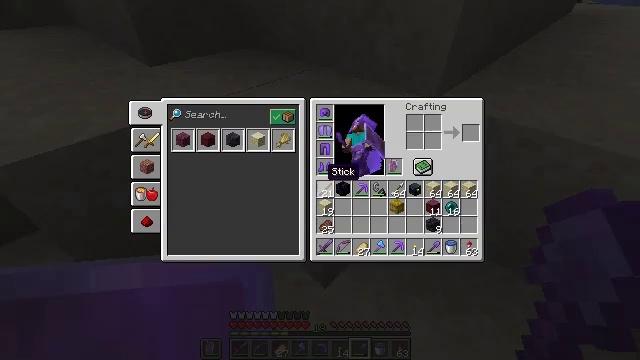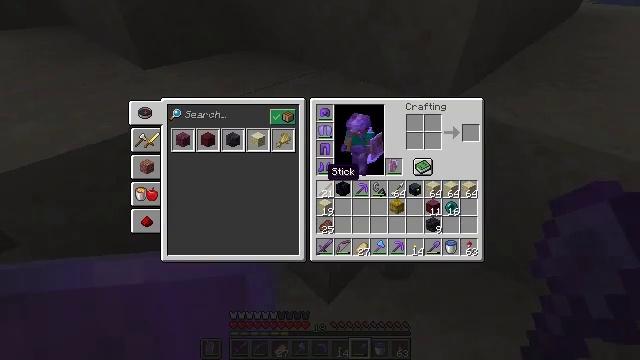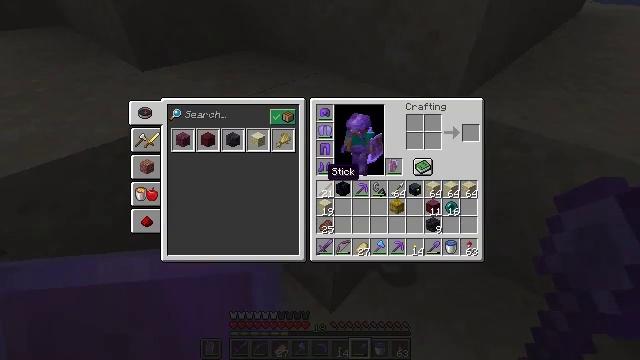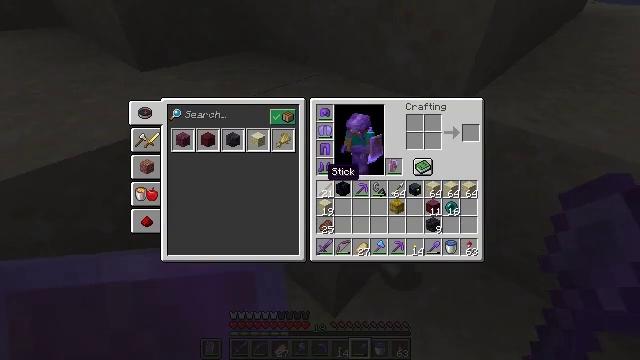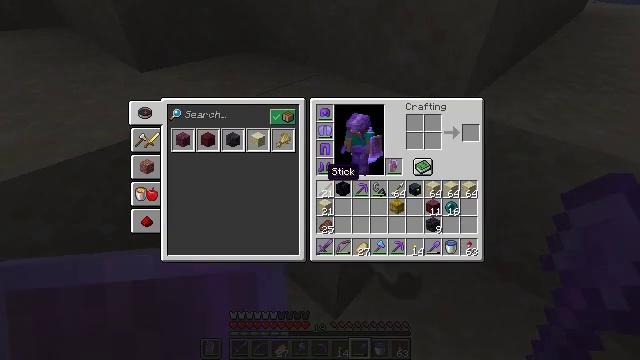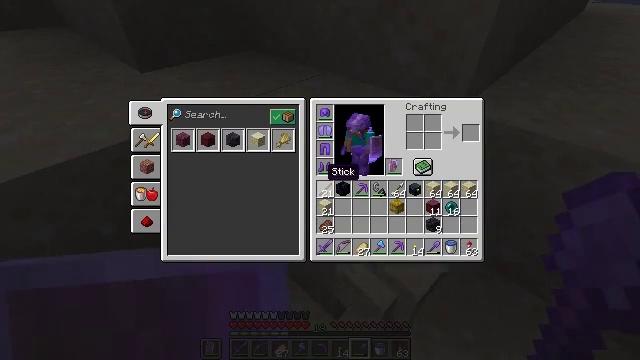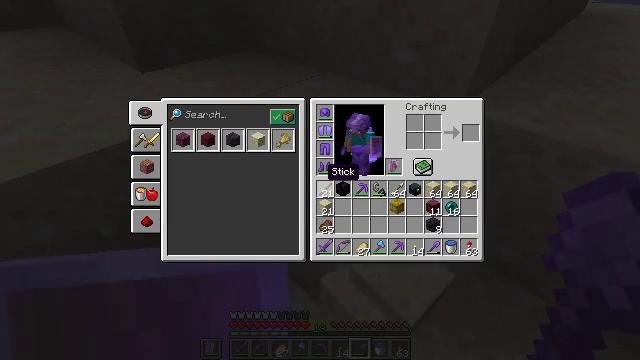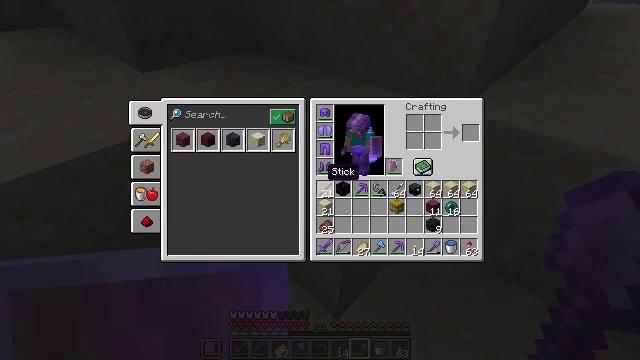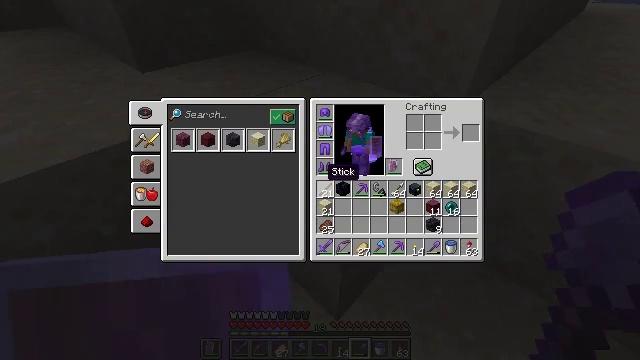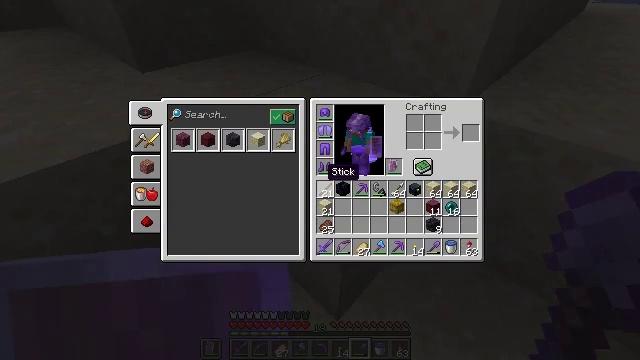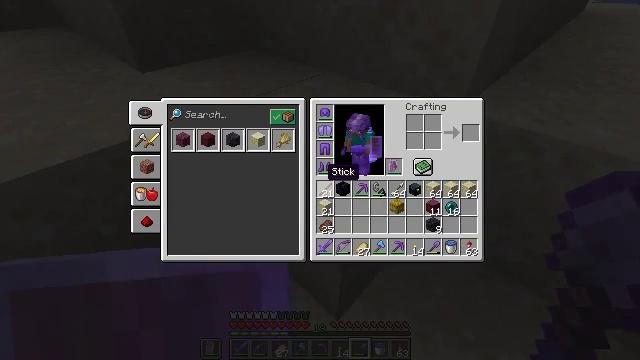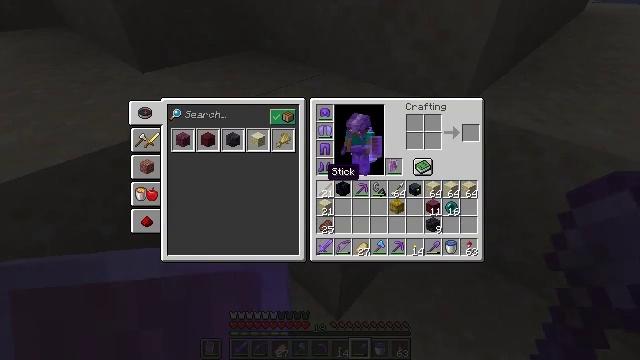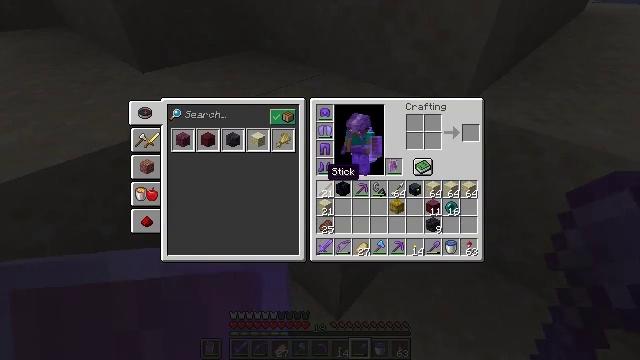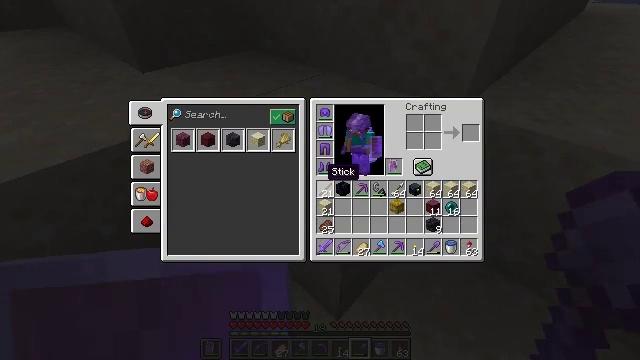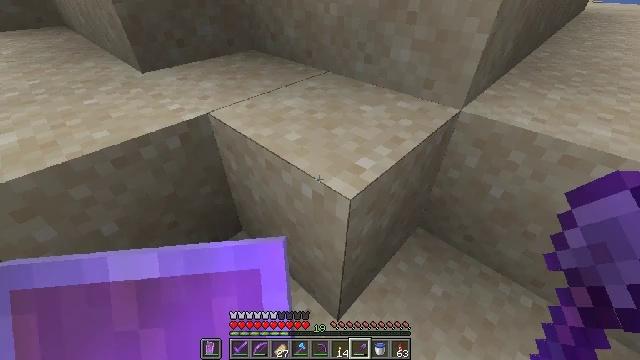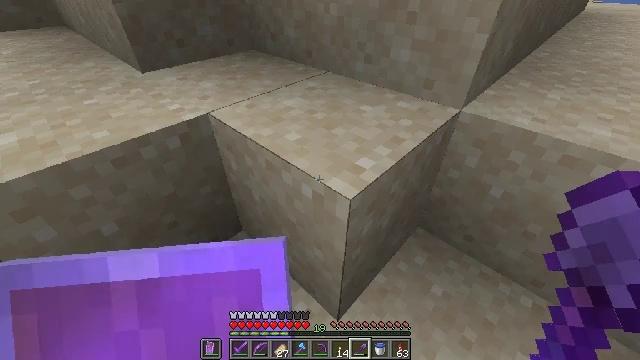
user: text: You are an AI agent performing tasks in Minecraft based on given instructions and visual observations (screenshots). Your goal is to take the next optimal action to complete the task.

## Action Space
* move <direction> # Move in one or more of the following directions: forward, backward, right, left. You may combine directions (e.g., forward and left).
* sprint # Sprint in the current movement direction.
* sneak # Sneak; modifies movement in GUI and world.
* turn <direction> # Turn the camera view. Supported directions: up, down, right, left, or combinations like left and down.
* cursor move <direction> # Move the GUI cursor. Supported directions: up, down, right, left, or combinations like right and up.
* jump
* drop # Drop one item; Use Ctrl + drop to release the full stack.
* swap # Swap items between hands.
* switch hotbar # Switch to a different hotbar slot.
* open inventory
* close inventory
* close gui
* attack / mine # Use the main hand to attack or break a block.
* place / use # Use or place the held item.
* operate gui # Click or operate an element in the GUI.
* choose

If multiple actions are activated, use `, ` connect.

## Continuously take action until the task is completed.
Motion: motion action
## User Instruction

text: Gather sand from the desert.
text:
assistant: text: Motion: open inventory
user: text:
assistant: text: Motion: open inventory
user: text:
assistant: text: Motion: no_op
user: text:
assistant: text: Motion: no_op
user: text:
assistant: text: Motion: no_op
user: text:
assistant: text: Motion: no_op
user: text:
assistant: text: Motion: no_op
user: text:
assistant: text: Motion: no_op
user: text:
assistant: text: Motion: no_op
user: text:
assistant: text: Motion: no_op
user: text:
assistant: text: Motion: no_op
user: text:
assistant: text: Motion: no_op
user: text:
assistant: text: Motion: no_op
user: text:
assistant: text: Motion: no_op
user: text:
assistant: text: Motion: no_op
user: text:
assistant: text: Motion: no_op
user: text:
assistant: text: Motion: move forward
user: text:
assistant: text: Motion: move forward
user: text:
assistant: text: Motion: move forward
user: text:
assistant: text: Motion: move forward, turn left and up
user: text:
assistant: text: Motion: move forward and move right, turn left and up
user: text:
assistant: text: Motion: move forward and move right, turn left and up
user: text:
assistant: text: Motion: move forward and move right, turn left and up
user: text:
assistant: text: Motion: move forward and move left, turn left and up
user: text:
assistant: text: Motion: move forward and move left, turn left and up
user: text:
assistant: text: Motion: move forward and move left
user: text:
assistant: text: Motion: move forward and move left
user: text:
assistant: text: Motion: move forward and move left
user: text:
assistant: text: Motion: move forward
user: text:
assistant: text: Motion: move forward